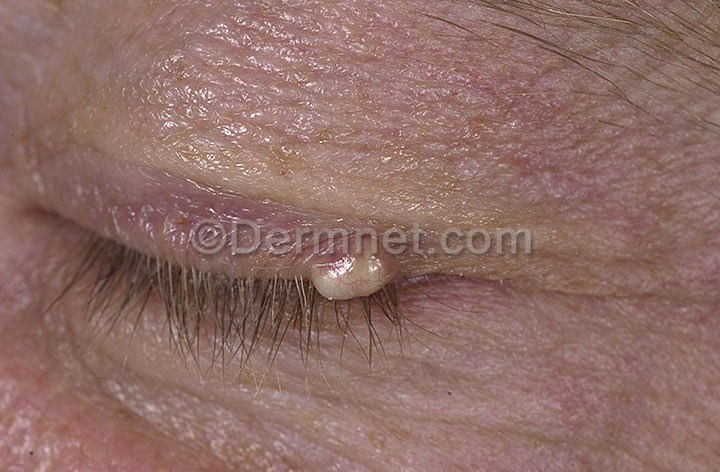
Disease: Seborrheic Keratoses and other Benign Tumors